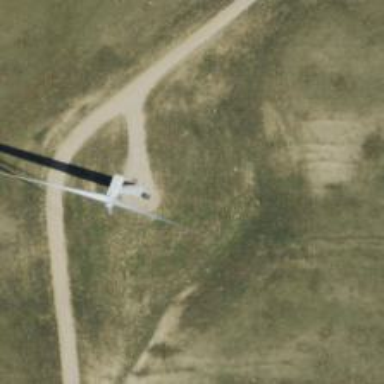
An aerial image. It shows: Wind generator in the form of horizontal axis wind turbine.